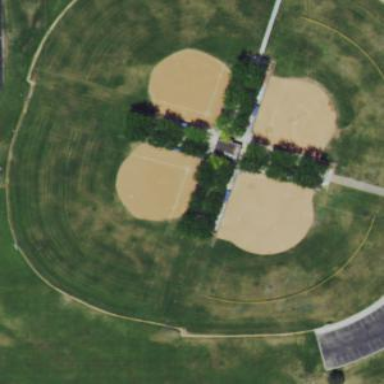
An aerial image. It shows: Baseball pitch for leisure land activities.